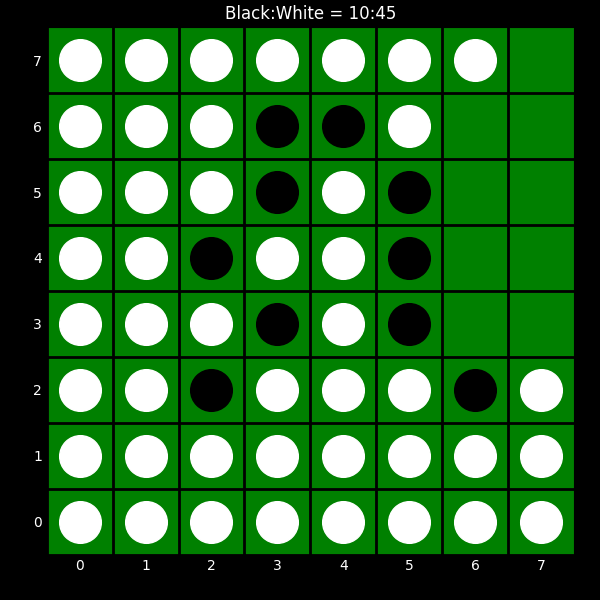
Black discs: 10
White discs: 45